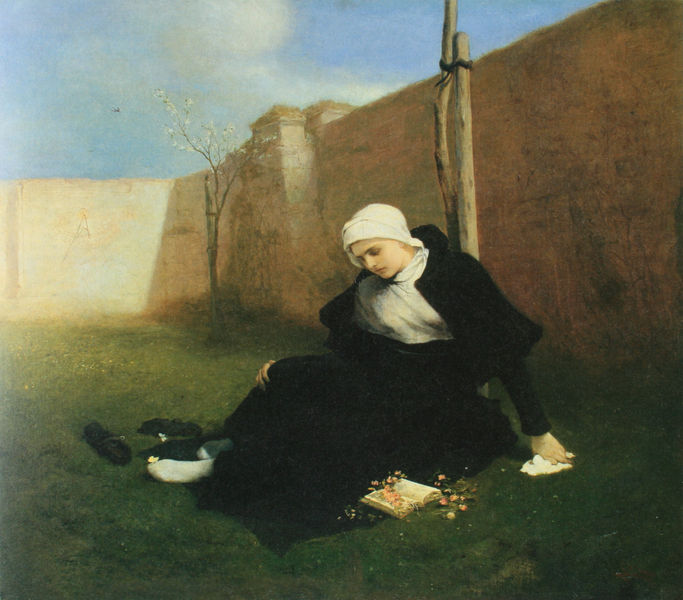
Titel: Die Nonne im Klostergarten
Künstler: Gabriel von Max
Standort: Hamburg
Institution: Kunsthalle
Schlagwörter: blue, hands, hat, oil, religious, robes, stockings, white, women, arm, black, dark, dress, face, female, green, lady, nose, old, painting, portrait, robe, seated, sitting, skirt, wall, woman, flowers, looking, brown, floor, wooden, hand, wood, sad, flower, cloud, clouds, frau, sky, tree, girl, head, landscape, sun, trees, eyes, feet, autumn, grass, light, exterior, garden, black and white, castle, bonnet, cap, coat, mouth, realism, scarf, bird, woamn, romantic, romanticism, fall, injured, virgin, breast, fence, reading, outside, sunny, baum, schwarz, stump, cloak, leaves, trunk, prayer, walls, prison, colored, beauty, ears, shoe, shoes, monastery, weather, legs, cloth, headscarf, branches, breasts, book, handkerchief, figure, outdoors, resting, sleeping, blumen, mist, bible, stick, realistic, praying, russian, veil, blossom, witch, pole, buch, hurt, black dress, braun, schuhe, pensive, mauer, picnic, lonely, melancholy, cloister, fallen, iconography, tired, knees, hankerchief, sorrow, tissue, barefoot, alone, mess, post, tuch, socks, grief, stake, woman', headdress, folk, nun, yard, preraphaelite, private, fokd, saplings, representational, non, geet, melancholic, habit, petals, relaxing, isolated, hiding, flowes, fell, a, kloster, shows, mournful, balck and white, nonne, schwester, gebetsbuch, covered, educated, womon, handkechief, secluded, staked, smart, convent, soeless, shoeless, sock, nujn, sun light, stumop, mrdd, messs, berfoot, booknun, unshod, misogyny